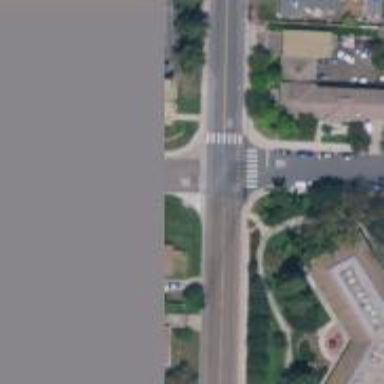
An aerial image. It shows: Footway crossing.